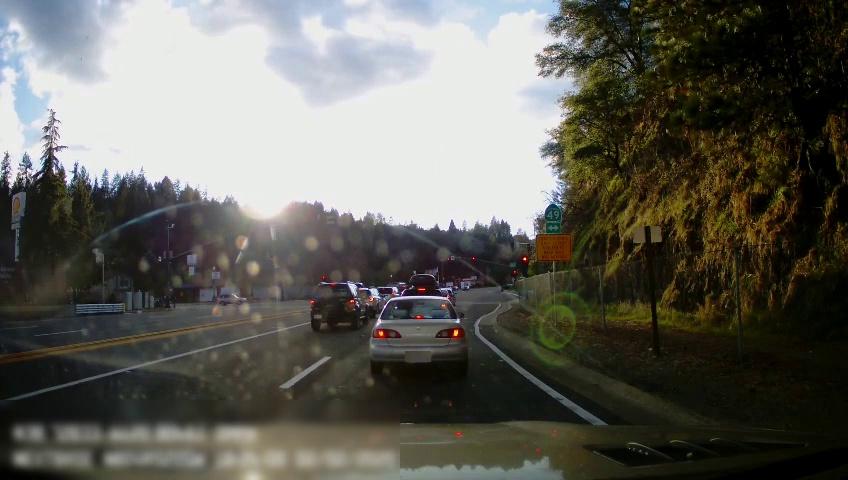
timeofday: Day
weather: Sunny
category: Drivable Space
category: Vehicles | Car
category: Vehicles | SUV
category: Vehicles | Car
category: Vehicles | SUV
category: Vehicles | SUV
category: Vehicles | Car
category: Lanes | Opposite Lane
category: Lanes | Opposite Lane
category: Lanes | Current Lane
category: Lanes | Alternate Lane
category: Lanes | Current Lane
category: Lanes | Opposite Lane
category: Lanes | Opposite Lane
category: Traffic | Signs
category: Traffic | Signs
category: Traffic | Signs
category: Traffic | Lights